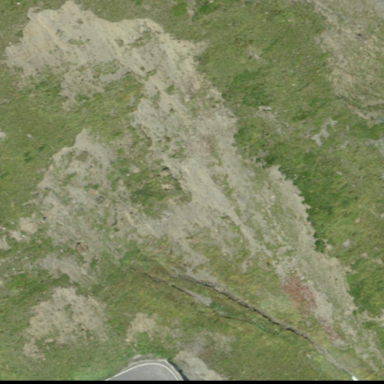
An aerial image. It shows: Natural scree.